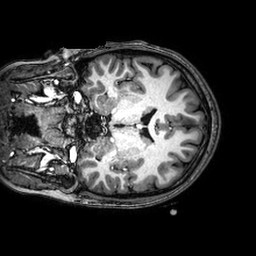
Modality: T1w
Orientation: coronal
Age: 20
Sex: female